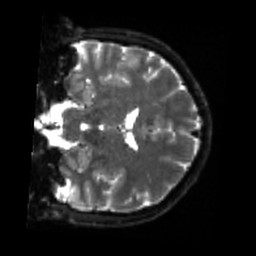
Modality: sbref
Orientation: coronal
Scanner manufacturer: siemens
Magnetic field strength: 3 T
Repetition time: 4 s
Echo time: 0.0594 s